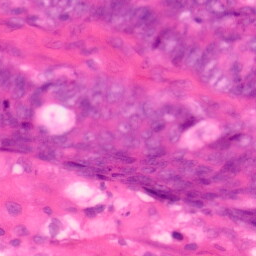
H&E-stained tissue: Colon